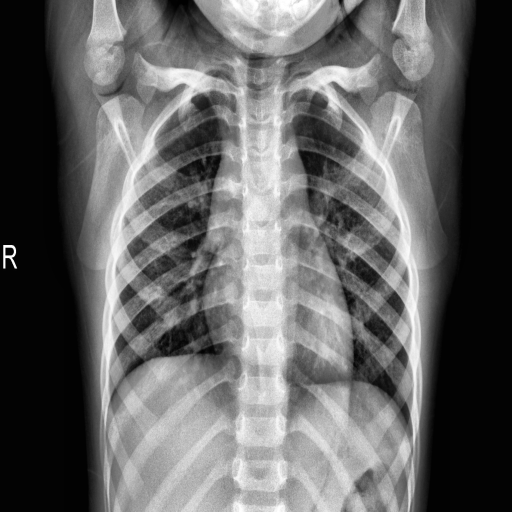
Finding: NORMAL